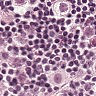
Metastatic tissue present: yes